Interaction volume radius: 5 \u00c5
Interaction volume height: 30 \u00c5
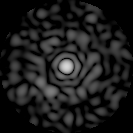
Disorder parameter: 0.8292